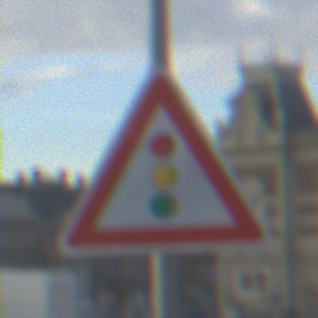
Verkehrszeichen: Lichtzeichenanlage
Umgebung: Outdoor, Suburban
Tageszeit: MorningAfternoon
Wetter: PartlyCloudy
Licht: Natural
Jahreszeit: NotSpecified
Kontrast: MediumContrast